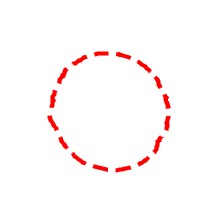
Shape: circle